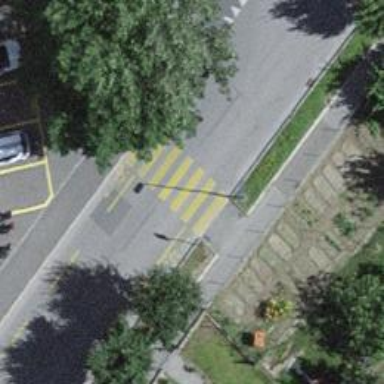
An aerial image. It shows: Uncontrolled zebra crossing with notable zebra markings.